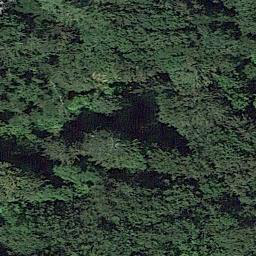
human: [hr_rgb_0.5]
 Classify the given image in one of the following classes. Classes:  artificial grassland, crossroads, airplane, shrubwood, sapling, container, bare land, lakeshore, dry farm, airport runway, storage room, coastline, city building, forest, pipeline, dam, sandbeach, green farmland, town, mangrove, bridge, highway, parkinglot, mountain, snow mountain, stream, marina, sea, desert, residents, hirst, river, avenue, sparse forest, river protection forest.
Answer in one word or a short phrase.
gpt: forest